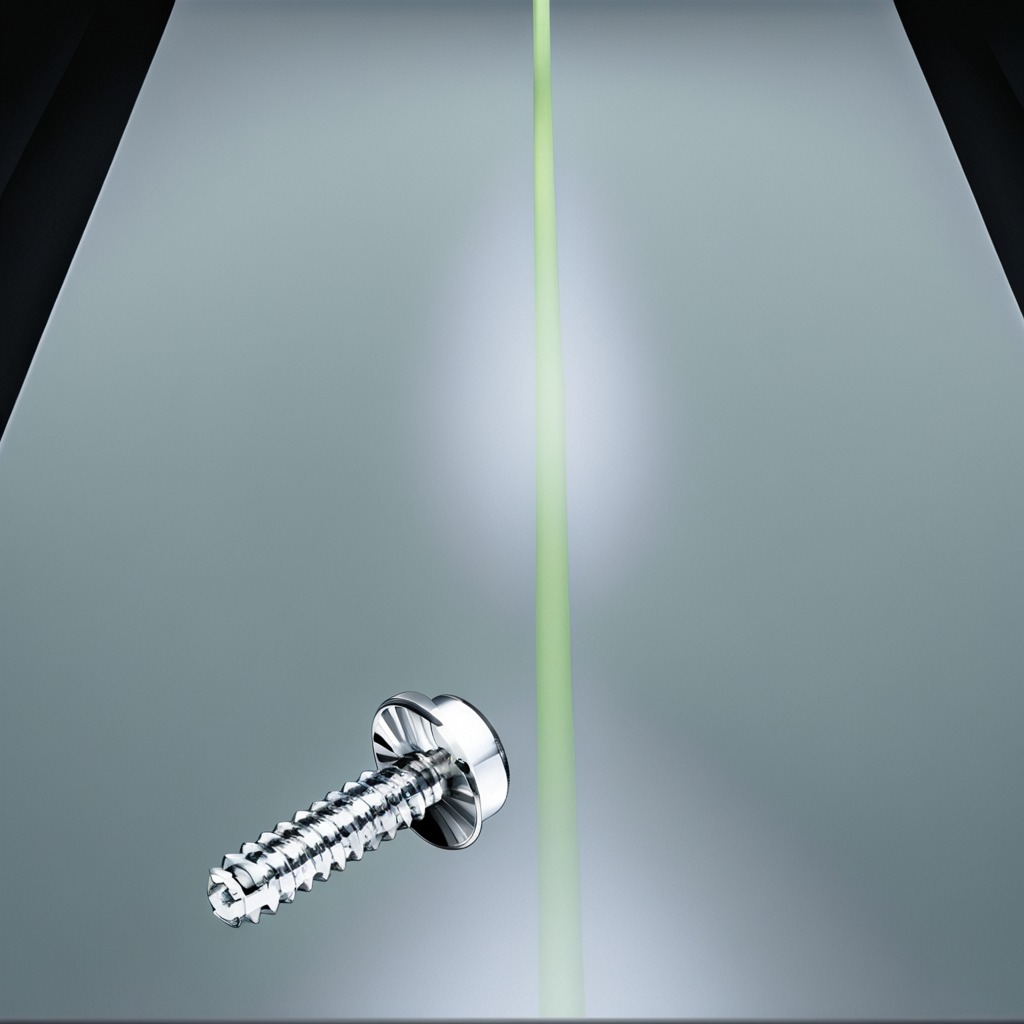
A metal screw lying on a clean empty table in a railway signal maintenance room lit by harsh overhead fluorescents photorealistic surface textures crisp shadows high dynamic range